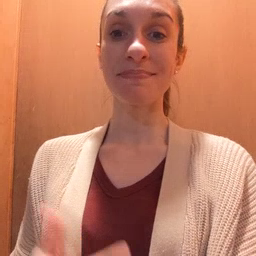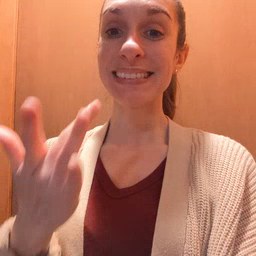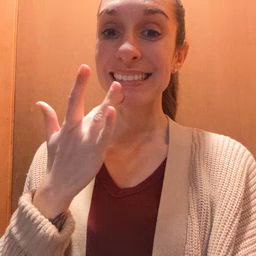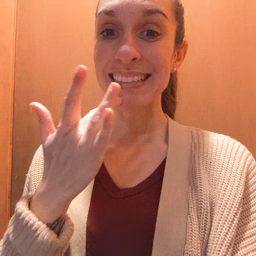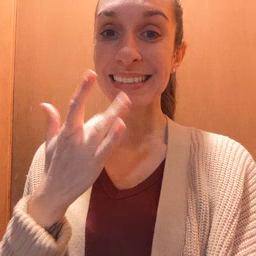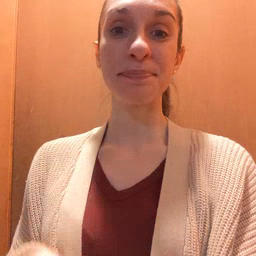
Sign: taste